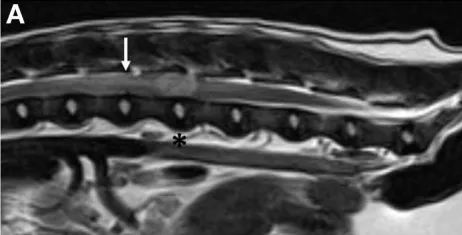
Pre-operative magnetic resonance images. Sagittal plane.
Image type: radiology (mri)